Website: macys
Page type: customer-info-address
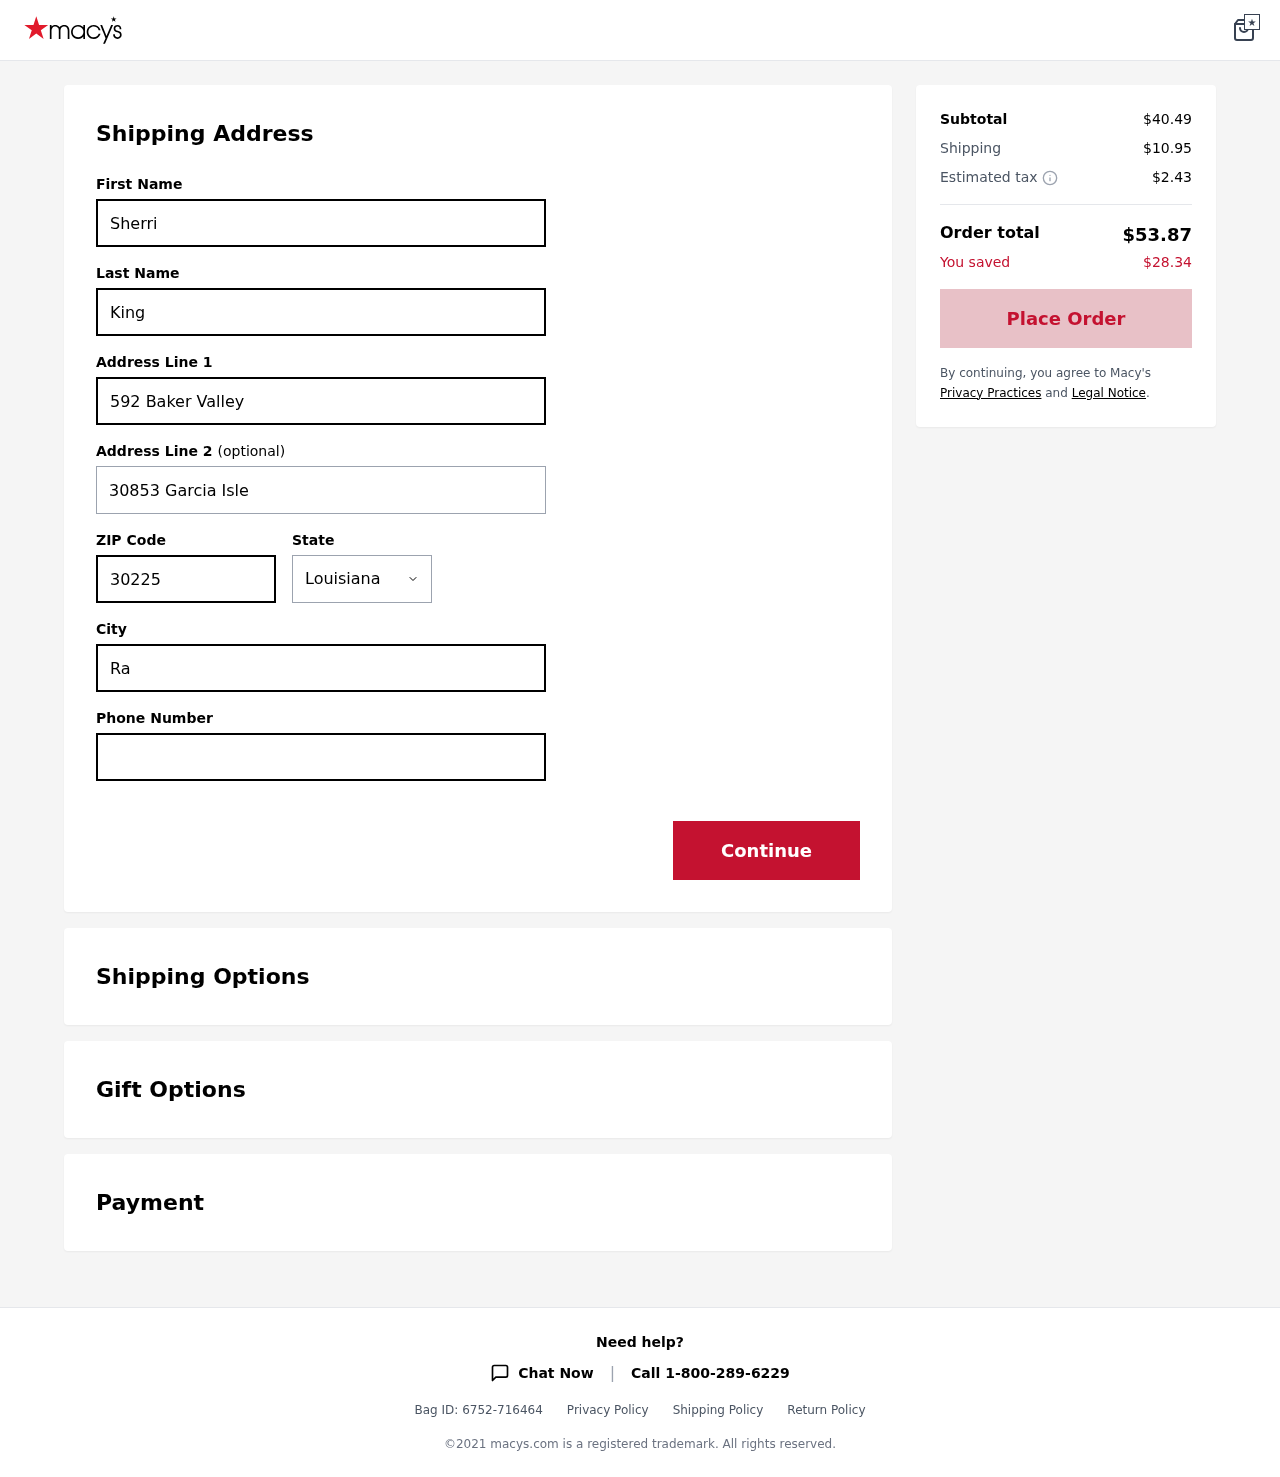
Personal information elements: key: PII_CITY
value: Rachelmouth
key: PII_FIRSTNAME
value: Sherri
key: PII_LASTNAME
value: King
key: PII_PHONE
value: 5643084361
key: PII_POSTCODE
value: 30225
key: PII_STATE
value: Louisiana
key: PII_STREET
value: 592 Baker Valley
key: PII_STREET2
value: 30853 Garcia Isle
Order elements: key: ORDER_SUBTOTAL
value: $40.49
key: ORDER_SHIPPING_COST
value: $10.95
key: ORDER_TAX
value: $2.43
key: ORDER_TOTAL
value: $53.87
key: ORDER_SAVINGS
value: $28.34